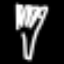
Label: fork